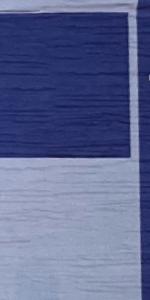
Label: Empty